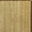
Piece: xx